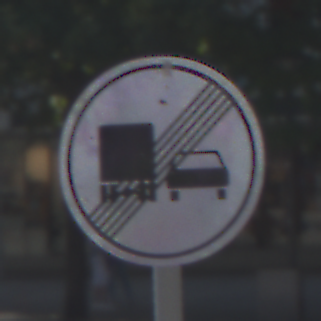
Verkehrszeichen: EndeUeberholverbotKraftfahrzeuge
Umgebung: Outdoor, Urban
Tageszeit: MorningAfternoon
Wetter: Clear
Licht: Natural
Jahreszeit: NotSpecified
Kontrast: HighContrast